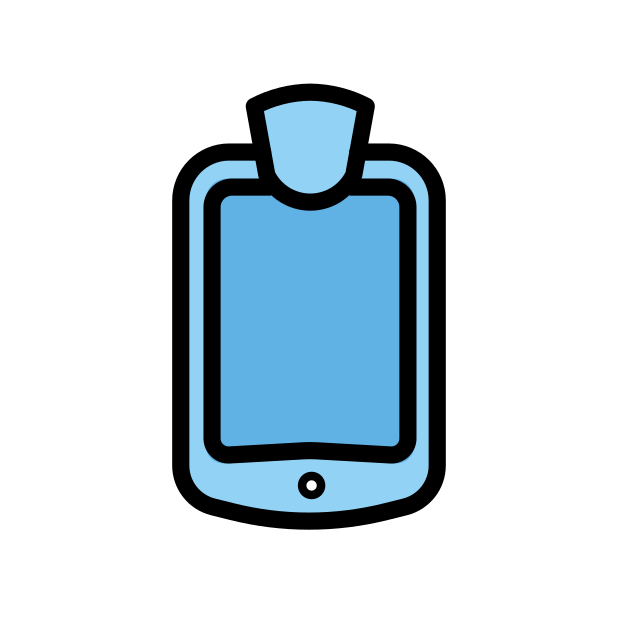
hot-water bottle